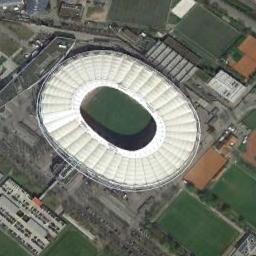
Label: stadium